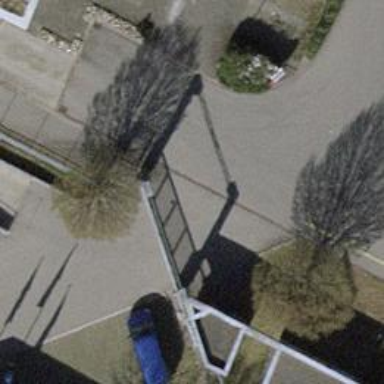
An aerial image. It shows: Gate.